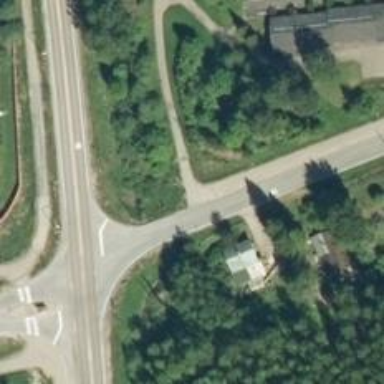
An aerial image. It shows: Cycleway.